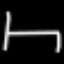
Label: bed